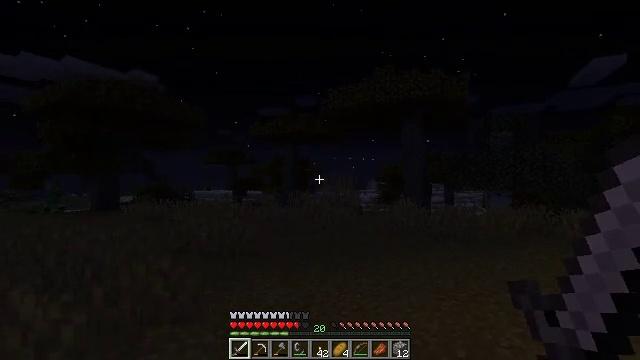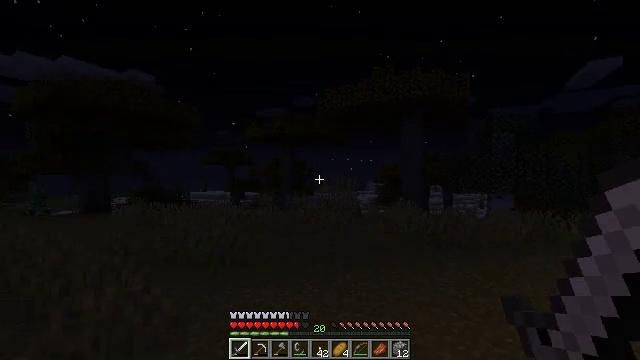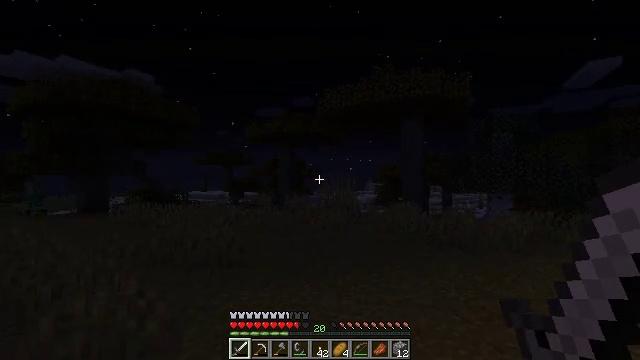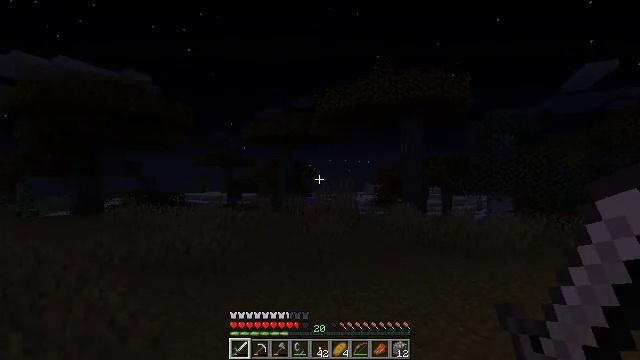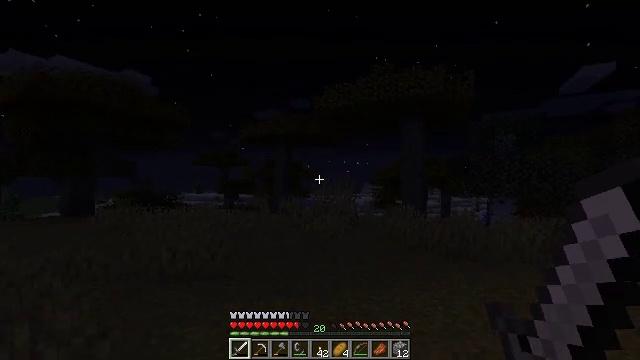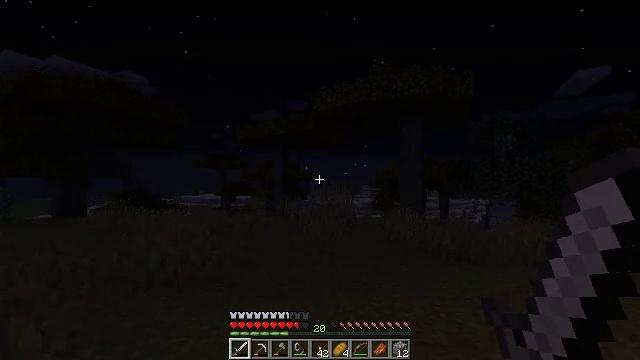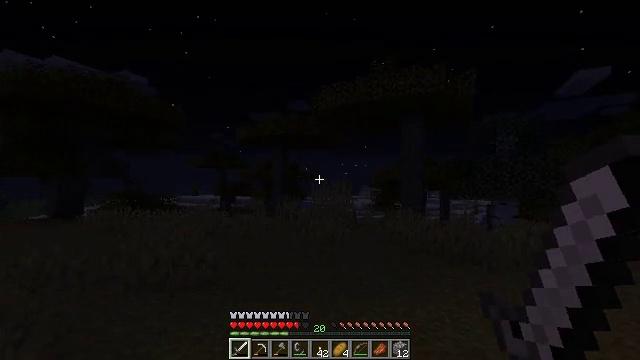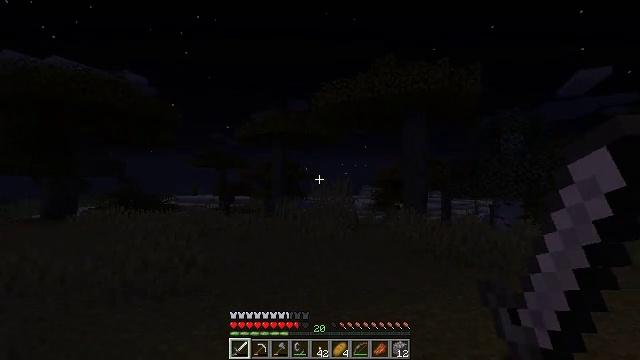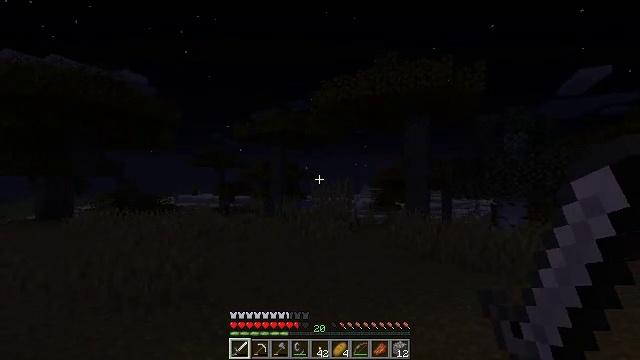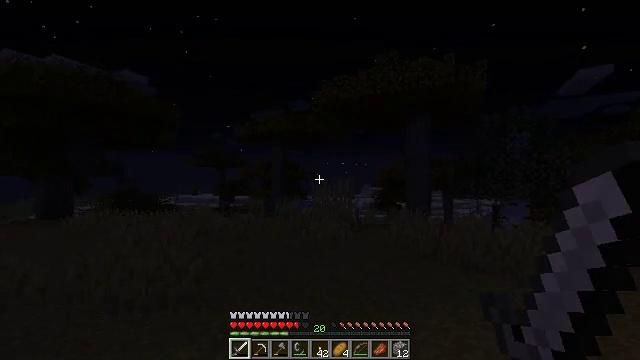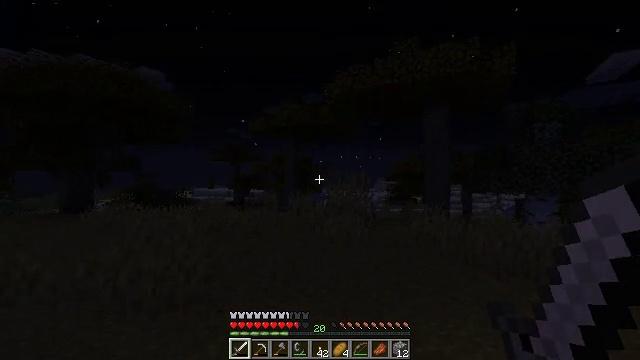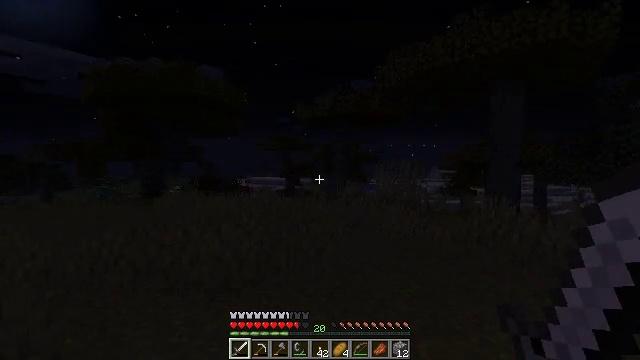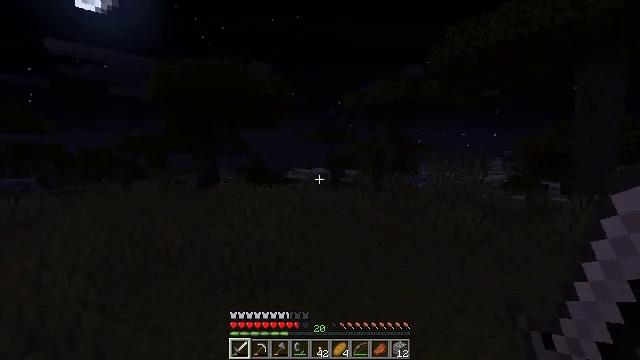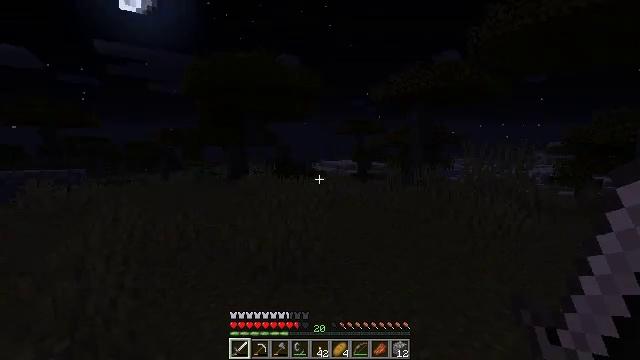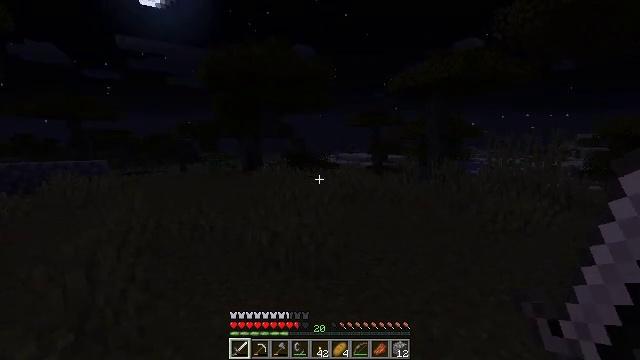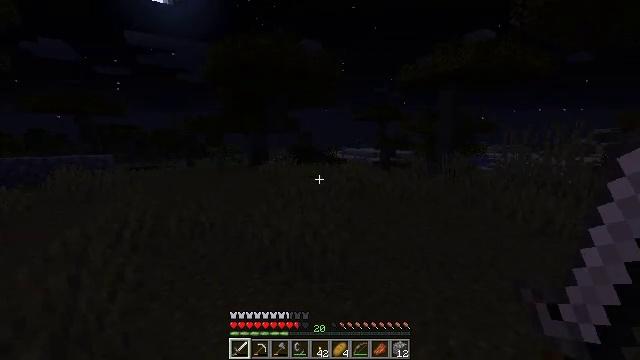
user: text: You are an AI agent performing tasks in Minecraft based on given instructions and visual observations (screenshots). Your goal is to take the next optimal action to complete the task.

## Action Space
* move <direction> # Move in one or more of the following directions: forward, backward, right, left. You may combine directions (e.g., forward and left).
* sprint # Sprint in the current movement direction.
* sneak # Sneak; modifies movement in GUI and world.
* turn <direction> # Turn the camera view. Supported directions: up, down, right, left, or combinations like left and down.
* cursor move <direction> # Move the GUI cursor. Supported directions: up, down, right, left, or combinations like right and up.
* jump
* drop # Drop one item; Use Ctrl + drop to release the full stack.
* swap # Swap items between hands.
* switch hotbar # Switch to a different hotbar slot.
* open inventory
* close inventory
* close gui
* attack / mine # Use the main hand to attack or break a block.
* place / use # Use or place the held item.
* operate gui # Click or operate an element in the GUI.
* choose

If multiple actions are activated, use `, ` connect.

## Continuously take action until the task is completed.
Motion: motion action
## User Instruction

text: Remove a flint and steel from the inventory.
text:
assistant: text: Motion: move forward
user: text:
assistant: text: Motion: move forward
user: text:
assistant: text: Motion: move forward
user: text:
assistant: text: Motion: move forward
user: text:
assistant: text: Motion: move forward
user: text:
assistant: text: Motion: move forward
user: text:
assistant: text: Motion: move forward
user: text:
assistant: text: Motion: move forward
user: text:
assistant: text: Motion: move forward
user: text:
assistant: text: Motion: move forward, turn left and down
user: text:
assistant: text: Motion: move forward, turn left and down
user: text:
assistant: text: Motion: move forward, turn left and down
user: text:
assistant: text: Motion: move forward, turn left and down
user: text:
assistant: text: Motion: move forward, turn left and down
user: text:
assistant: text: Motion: move forward, turn left and down
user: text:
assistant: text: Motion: move forward, turn left
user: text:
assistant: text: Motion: move forward, turn left and down
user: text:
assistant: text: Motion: move forward, turn left and down
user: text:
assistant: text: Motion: move forward and move right, turn left and down
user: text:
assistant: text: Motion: move forward and move right, turn left
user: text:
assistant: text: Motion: move forward and move right
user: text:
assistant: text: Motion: move forward and move right
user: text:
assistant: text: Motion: move forward and move right
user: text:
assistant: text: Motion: move forward and move right
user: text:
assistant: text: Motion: move forward and move right
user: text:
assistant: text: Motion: move forward
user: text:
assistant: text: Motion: move forward
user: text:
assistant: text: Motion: move forward
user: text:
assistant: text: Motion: move forward
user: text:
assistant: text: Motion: move forward